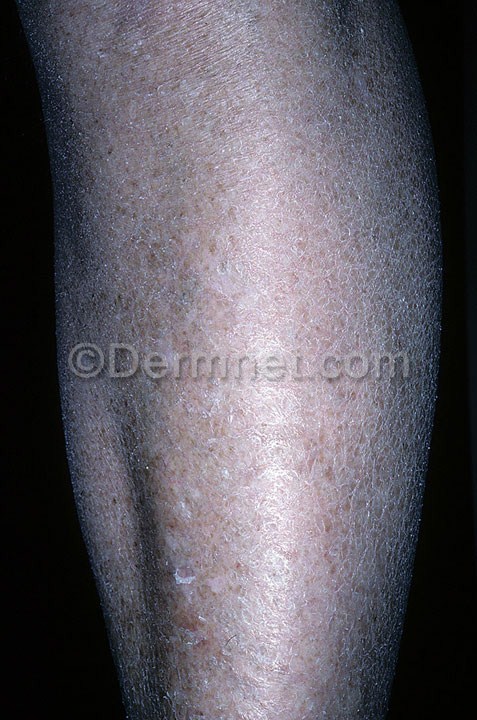
Disease: Atopic Dermatitis Photos